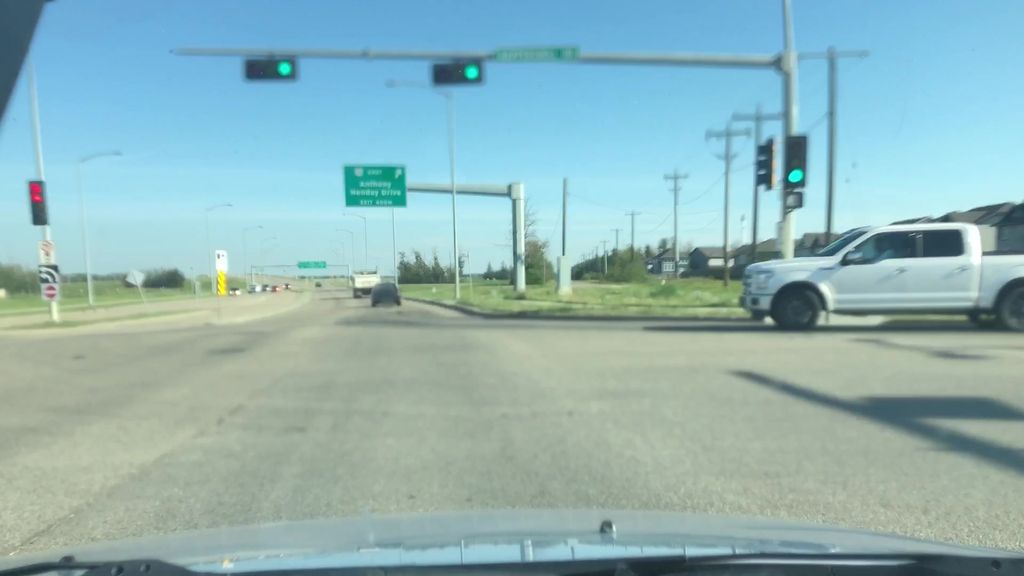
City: edmonton